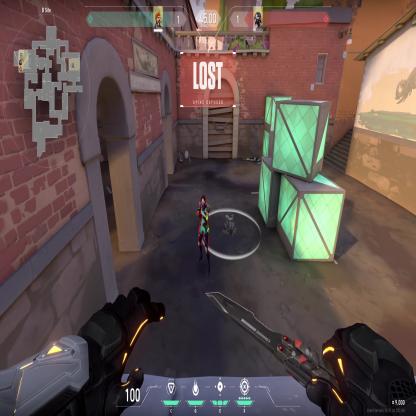
Label: enemy